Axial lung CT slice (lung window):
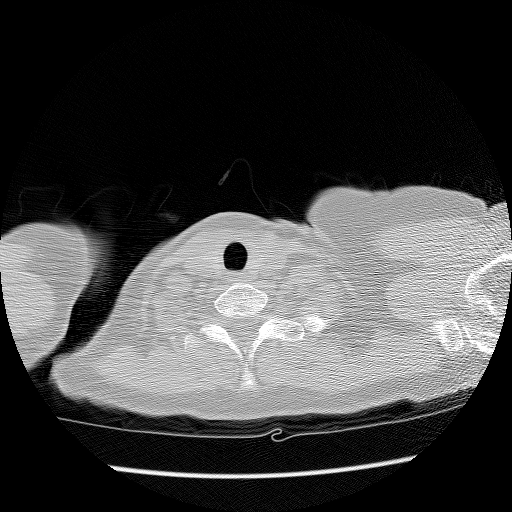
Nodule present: no